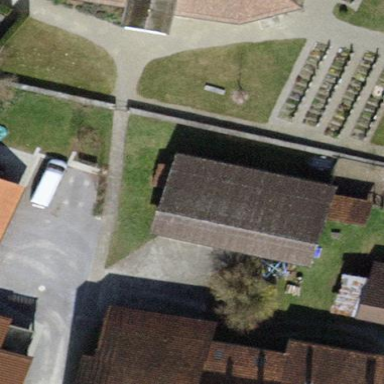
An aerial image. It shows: Shed building.